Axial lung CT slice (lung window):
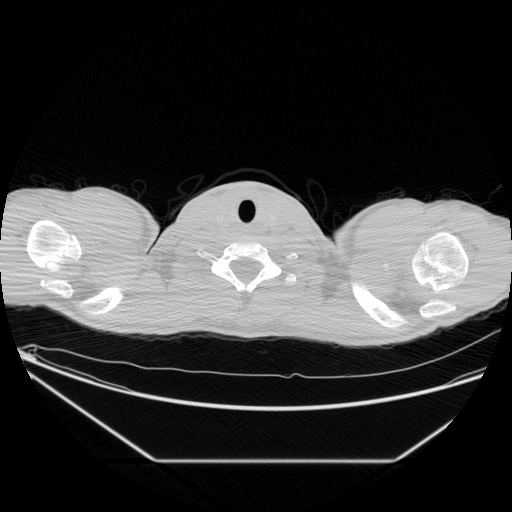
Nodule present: no